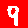
Digit: 9